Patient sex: M
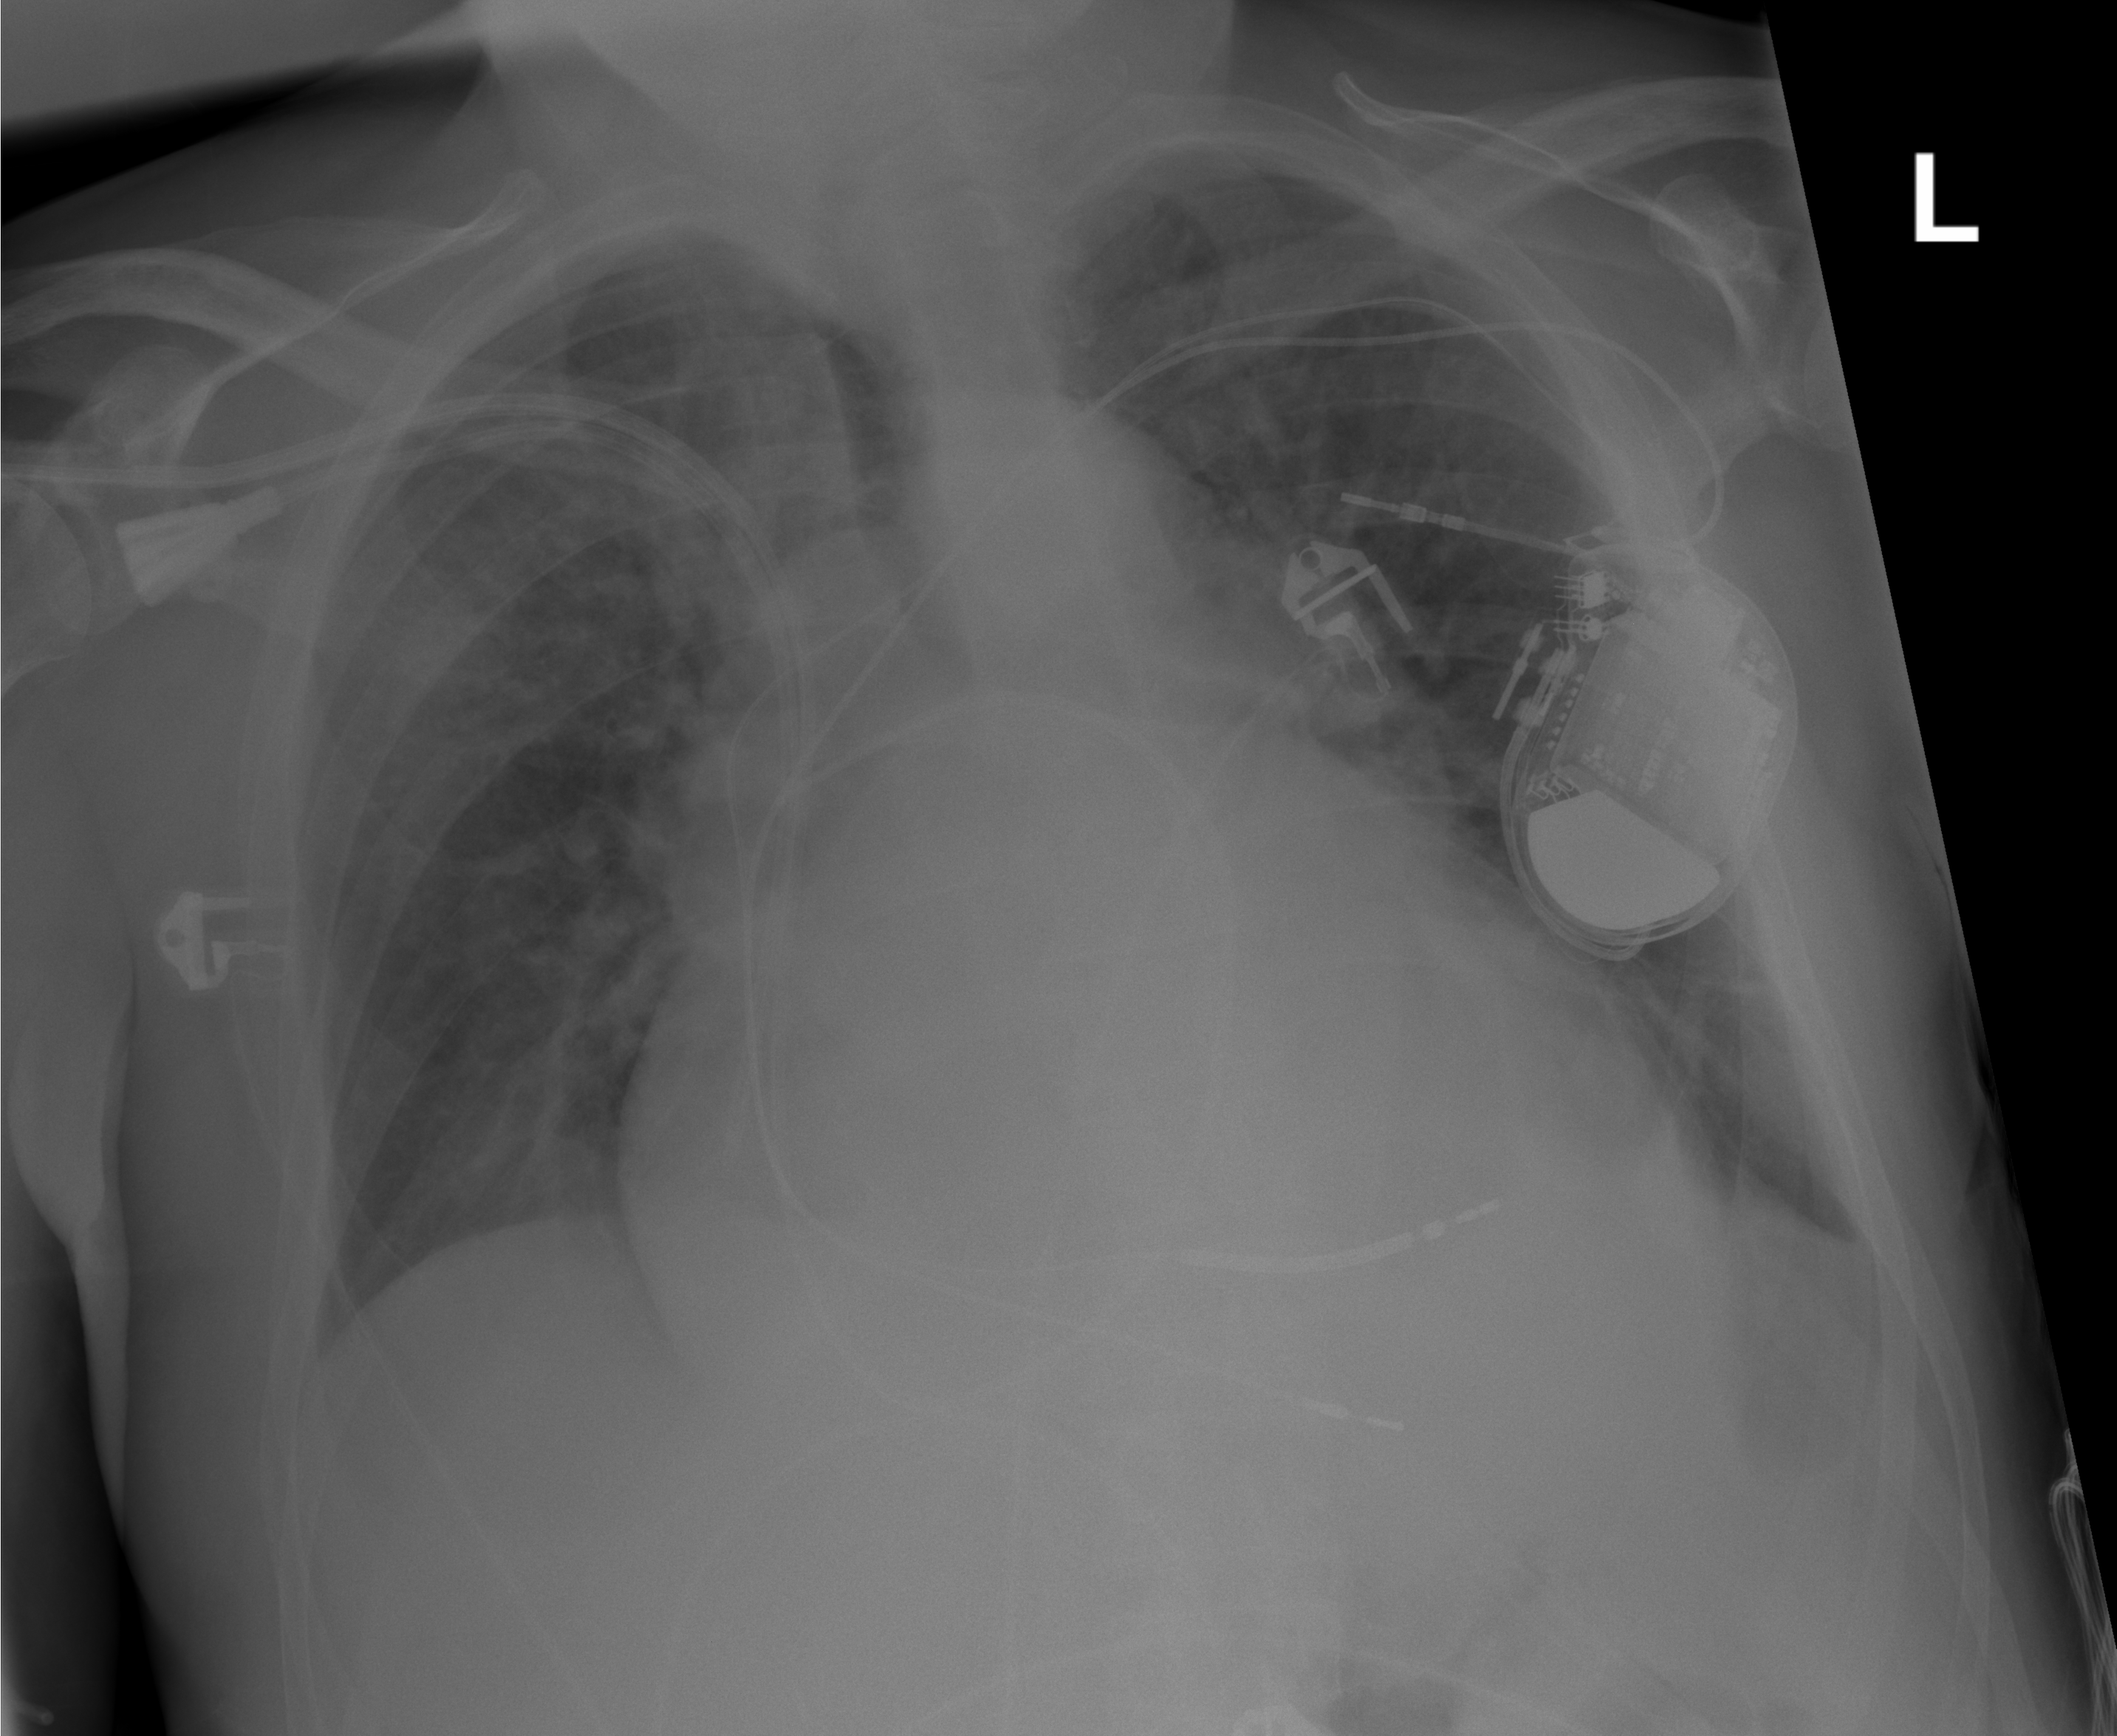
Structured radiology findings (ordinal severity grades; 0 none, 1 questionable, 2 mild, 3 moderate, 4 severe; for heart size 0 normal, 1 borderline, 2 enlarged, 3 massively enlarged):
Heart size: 3
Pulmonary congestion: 0
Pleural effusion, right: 0
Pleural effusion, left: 2
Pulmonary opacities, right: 2
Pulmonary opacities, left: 2
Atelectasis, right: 0
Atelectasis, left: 0